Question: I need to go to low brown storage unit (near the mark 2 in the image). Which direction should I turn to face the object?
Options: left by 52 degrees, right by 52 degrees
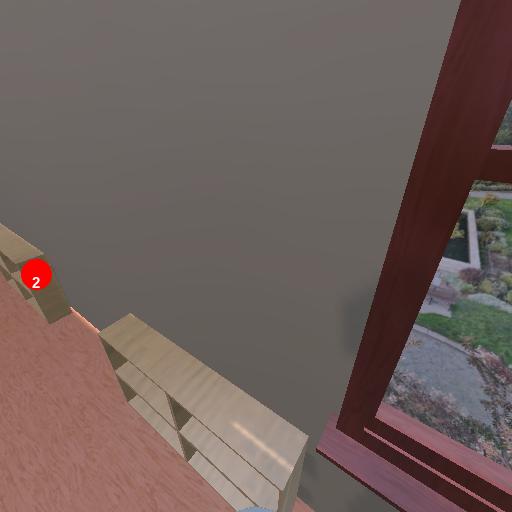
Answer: left by 52 degrees